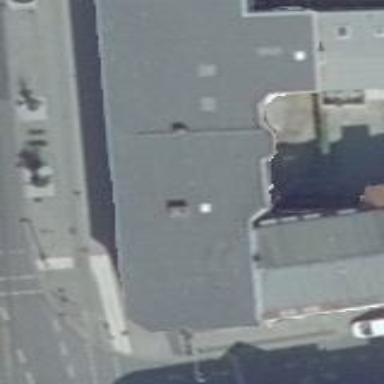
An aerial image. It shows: Flat roofed apartments with gray tar paper roofing.